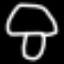
Label: mushroom